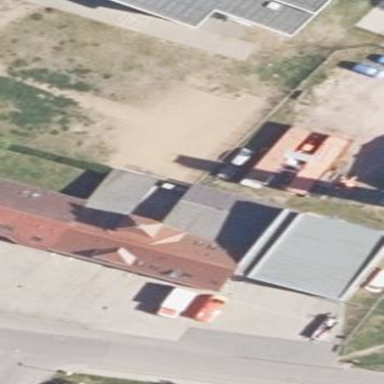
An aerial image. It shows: Fire station housed in building.